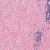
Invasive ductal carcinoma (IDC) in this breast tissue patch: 0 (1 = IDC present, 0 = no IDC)